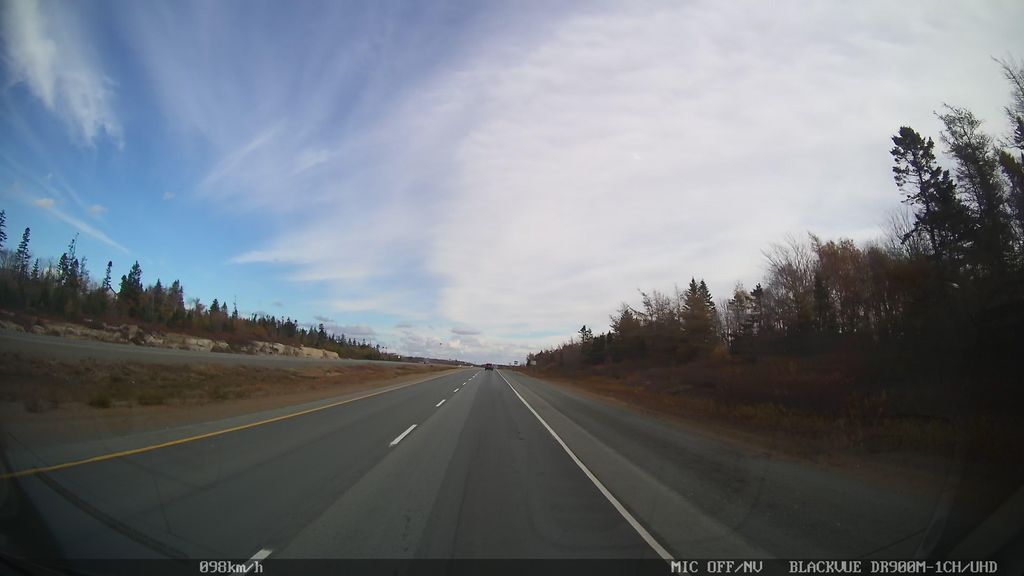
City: halifax